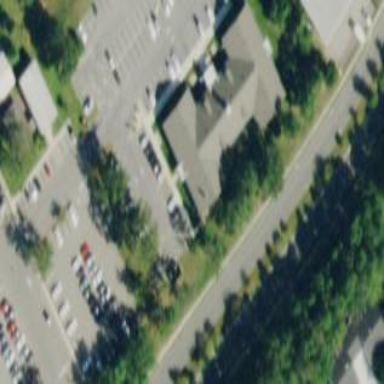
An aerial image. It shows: Building that serves as library.